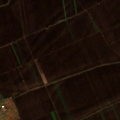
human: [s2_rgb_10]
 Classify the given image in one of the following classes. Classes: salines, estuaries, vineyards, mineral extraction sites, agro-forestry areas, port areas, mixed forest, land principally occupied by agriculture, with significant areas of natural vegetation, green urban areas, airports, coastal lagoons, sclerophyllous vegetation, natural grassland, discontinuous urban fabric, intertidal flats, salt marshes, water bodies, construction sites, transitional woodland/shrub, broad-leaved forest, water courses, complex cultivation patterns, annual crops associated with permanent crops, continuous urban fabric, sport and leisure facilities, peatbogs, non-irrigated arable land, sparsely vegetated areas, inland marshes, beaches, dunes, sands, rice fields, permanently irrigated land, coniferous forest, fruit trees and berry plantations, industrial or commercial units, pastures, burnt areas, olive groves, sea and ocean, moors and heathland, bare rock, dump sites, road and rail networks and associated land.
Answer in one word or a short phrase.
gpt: discontinuous urban fabric, non-irrigated arable land